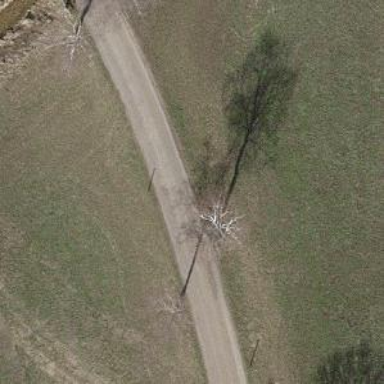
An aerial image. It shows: Broadleaved tree with lush foliage.